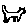
Label: cat